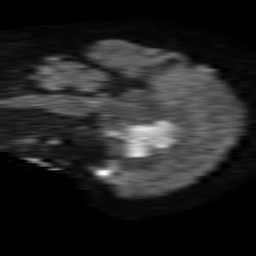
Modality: TRACE
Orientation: sagittal
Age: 46
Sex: male
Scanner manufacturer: philips
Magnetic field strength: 1.5 T
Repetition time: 4.6 s
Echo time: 0.08631 s